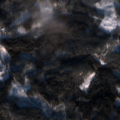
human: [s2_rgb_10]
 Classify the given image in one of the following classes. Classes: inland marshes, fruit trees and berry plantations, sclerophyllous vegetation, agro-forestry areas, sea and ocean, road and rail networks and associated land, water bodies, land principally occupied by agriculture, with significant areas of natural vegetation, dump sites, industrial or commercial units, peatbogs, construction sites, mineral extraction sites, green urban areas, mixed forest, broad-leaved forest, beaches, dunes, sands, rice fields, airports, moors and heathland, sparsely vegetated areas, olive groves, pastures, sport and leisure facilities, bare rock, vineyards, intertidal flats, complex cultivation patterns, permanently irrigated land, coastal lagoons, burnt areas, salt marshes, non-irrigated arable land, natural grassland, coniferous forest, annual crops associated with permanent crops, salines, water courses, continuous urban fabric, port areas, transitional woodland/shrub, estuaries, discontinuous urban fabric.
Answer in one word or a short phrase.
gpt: land principally occupied by agriculture, with significant areas of natural vegetation, mixed forest, transitional woodland/shrub